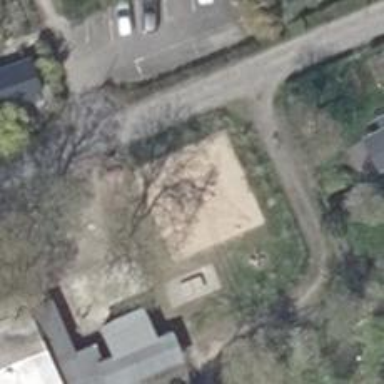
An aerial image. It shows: Playground area for leisure land.